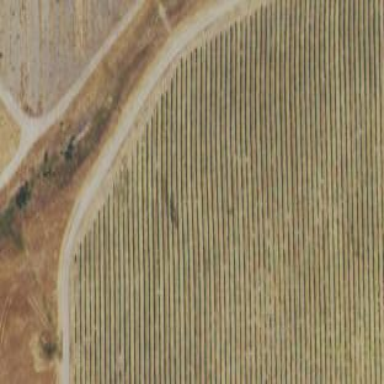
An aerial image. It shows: Vineyard growing grapes.